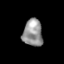
Tissue: skin
Cell type: Epithelial cells
Senescence score: 0.2428
Nuclear area (px): 518
Mean DAPI intensity: 149.595